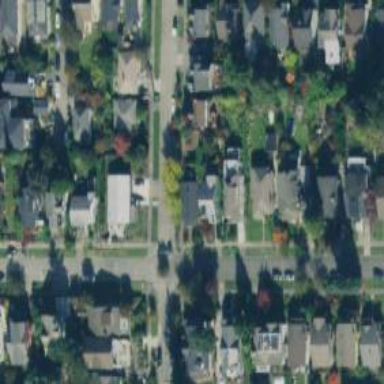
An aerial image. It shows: Residential road with separate sidewalk.